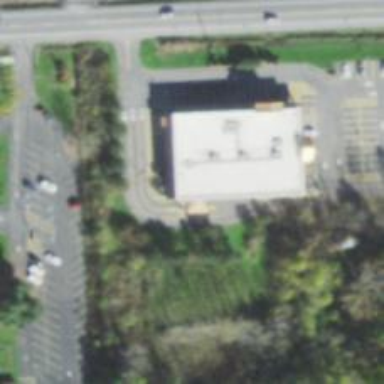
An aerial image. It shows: Pharmacy providing healthcare services.